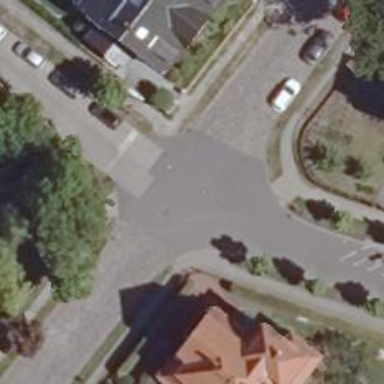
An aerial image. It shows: Residential road with sidewalks on both sides.